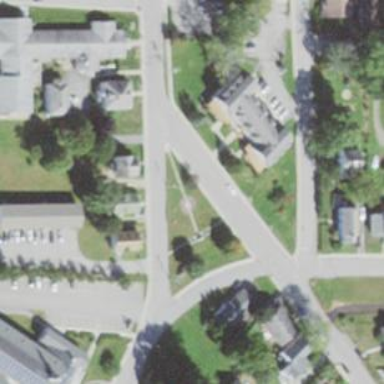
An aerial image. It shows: Residential driveway used as service road.